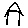
Label: house